Question: I'm sure I'm missing something very obvious here. I create the below php file and loaded it in xampp with apache running. I would expect it to print 'hello' 5 times. Instead the page is blank, and the if I inspect the page elements in chrome, I see the PHP as commented out, as shown in the below image.
'''
<?
for($i = 0; $i < 5; $i++) {
echo 'hello';
}
?>
'''

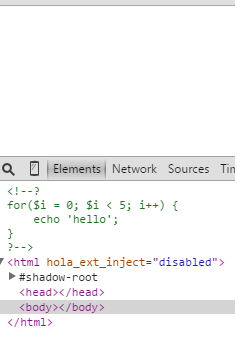
Answer: Replace your code as
'''
<?php
for($i = 0; $i < 5; $i++) {
echo 'hello';
}
?>
'''
If you are using short tags, then it must be configured in your config file. Too set short tags add
'''
short_open_tag=On
'''
in
And restart your Apache server.